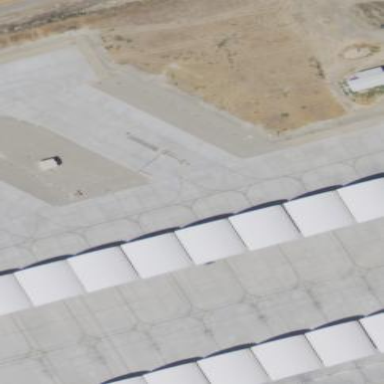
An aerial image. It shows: Hangar.